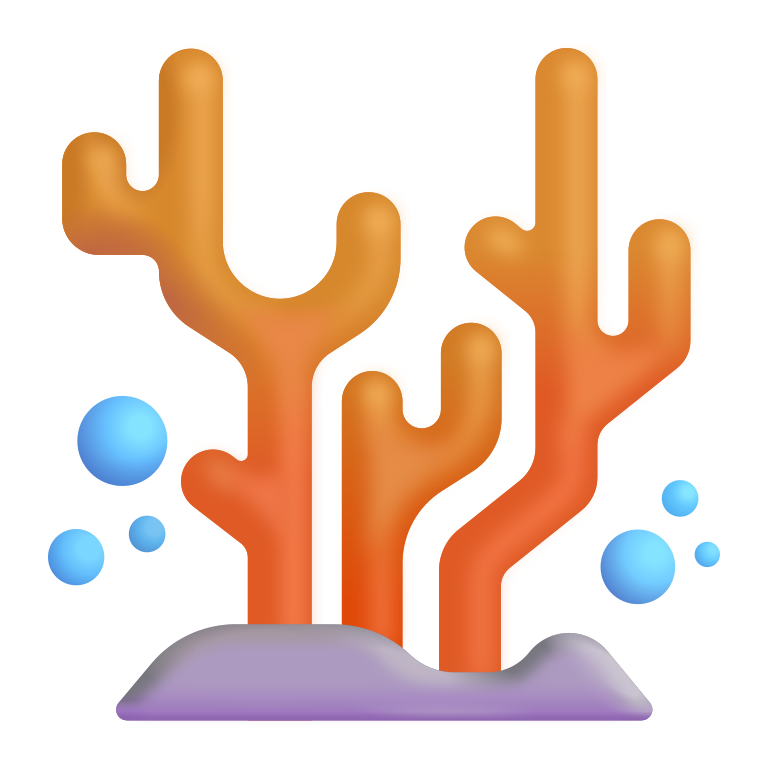
coral color